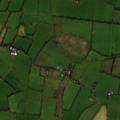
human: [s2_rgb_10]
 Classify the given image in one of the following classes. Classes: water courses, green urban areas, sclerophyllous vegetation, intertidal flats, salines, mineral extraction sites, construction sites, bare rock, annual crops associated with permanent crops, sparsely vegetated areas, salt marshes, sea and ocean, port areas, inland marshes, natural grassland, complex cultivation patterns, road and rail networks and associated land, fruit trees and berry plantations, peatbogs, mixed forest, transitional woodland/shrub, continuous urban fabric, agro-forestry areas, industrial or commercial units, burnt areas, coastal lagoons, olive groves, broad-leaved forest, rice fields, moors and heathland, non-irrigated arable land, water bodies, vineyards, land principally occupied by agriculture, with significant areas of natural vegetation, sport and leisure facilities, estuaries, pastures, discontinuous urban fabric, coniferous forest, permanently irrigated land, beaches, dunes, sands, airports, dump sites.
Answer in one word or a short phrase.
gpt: pastures